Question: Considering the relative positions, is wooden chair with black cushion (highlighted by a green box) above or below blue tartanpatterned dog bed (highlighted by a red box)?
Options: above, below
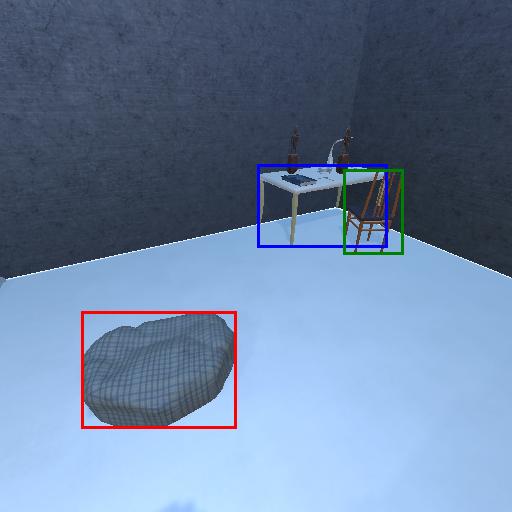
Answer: above